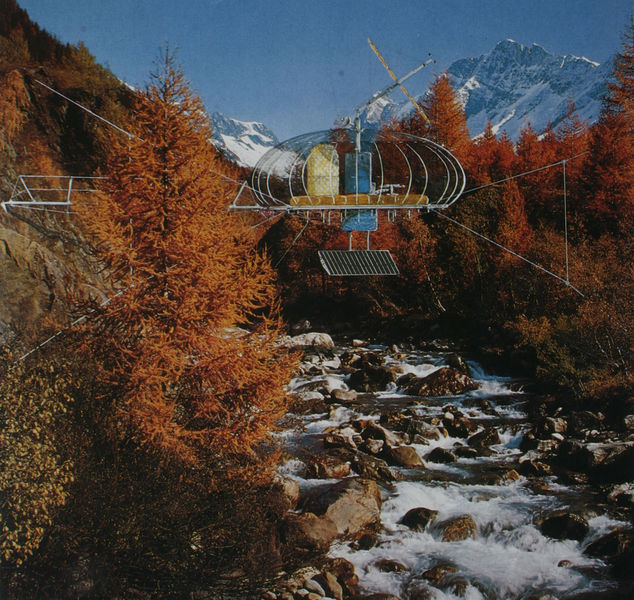
Titel: Projekt 117, Collage
Künstler: Future Systems
Schlagwörter: berg, blau, gemälde, himmel, laub, wasser, weiß, bäume, fluss, gelb, komposition, ocker, ufer, braun, bunt, licht, orange, skizze, zeichnung, rot, schnee, malerei, architektur, steine, bach, erde, ferne, natur, büsche, gewässer, sonne, sträucher, wald, fliegen, gischt, berge, gebirge, gipfel, hang, geröll, herbst, böschung, tannen, seile, collage, foto, fotografie, photographie, kiesel, gerät, schweben, druck, hochdruck, illustration, tanne, entwurf, felsne, gespannt, gebirgsbach, konstruktion, draht, bergbach, installation, station, drähte, hängebrücke, digitalisiert, köroer, bearbeitung, sonde, solar